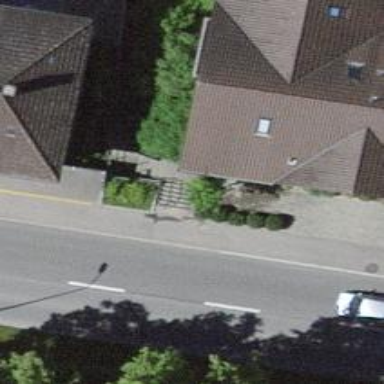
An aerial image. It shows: Road with steps.